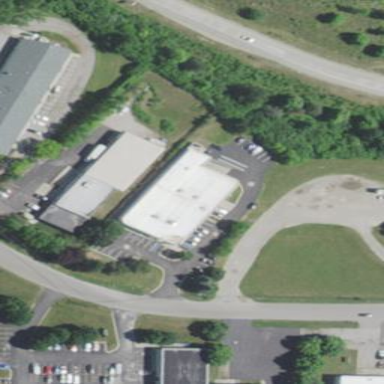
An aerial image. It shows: Commercial building.